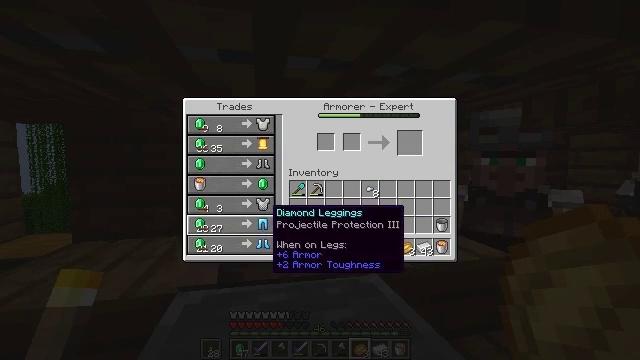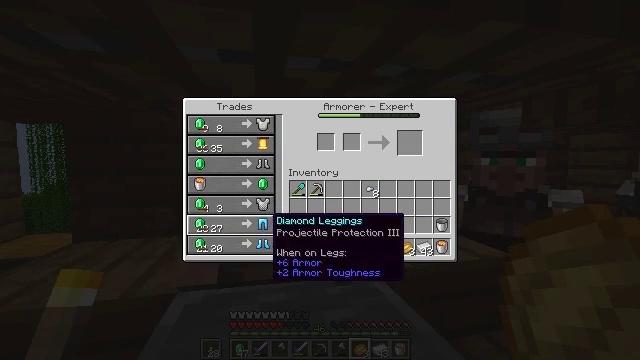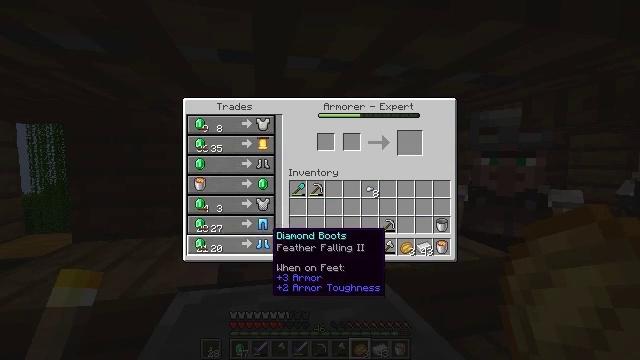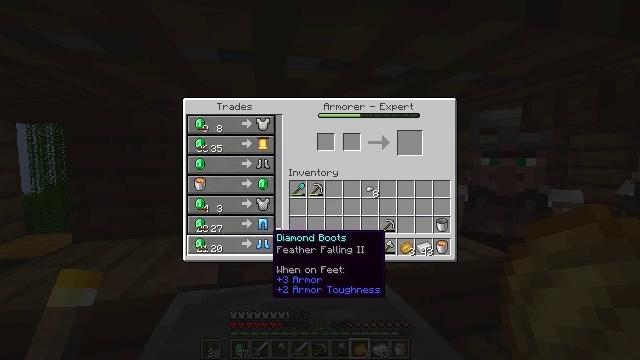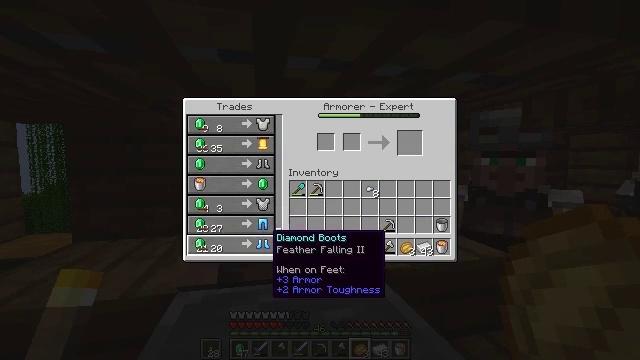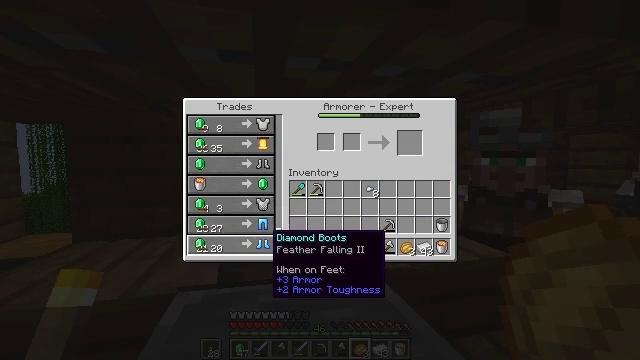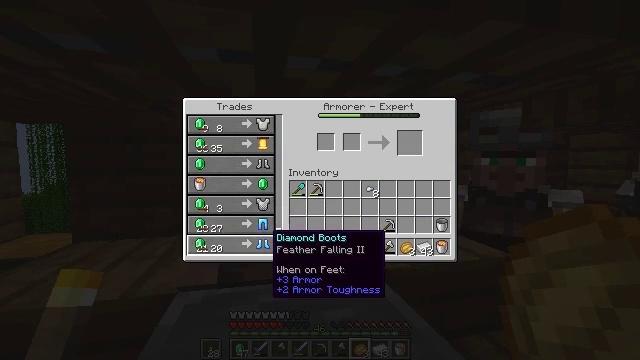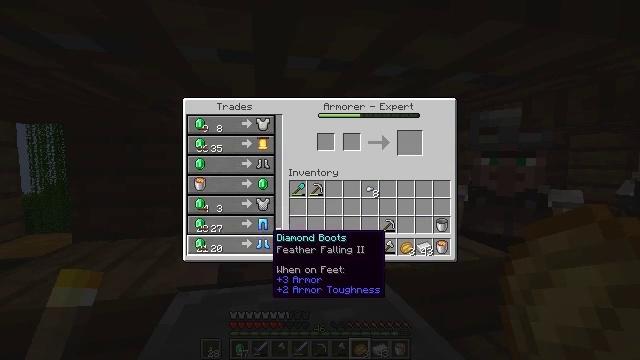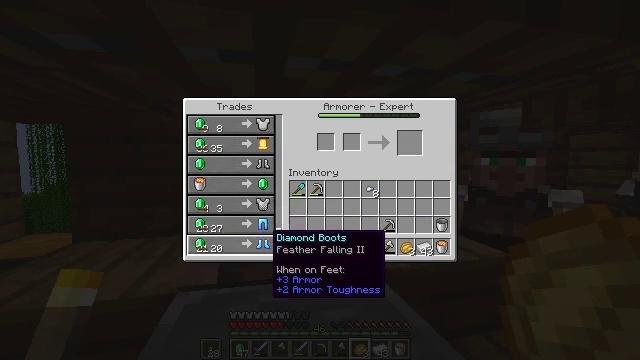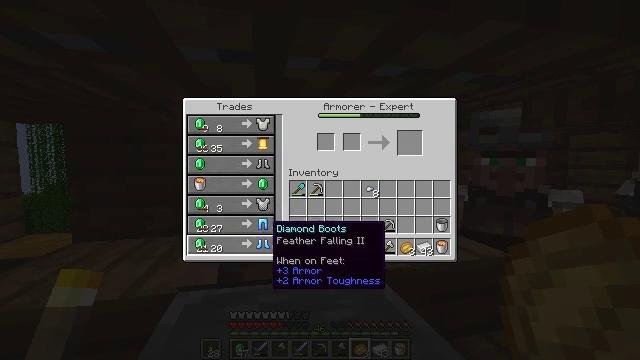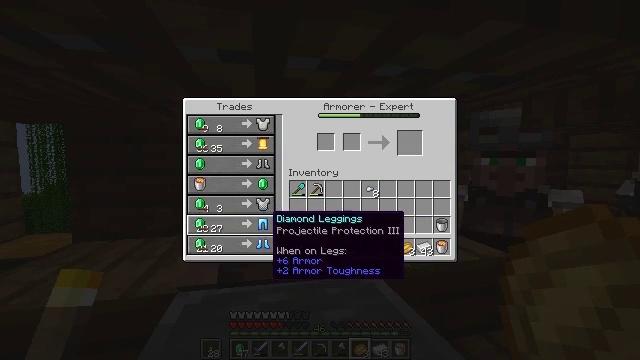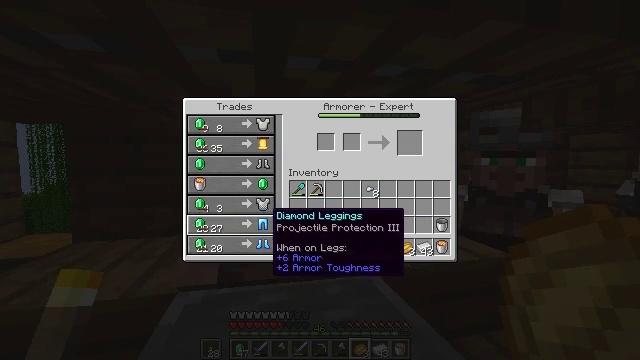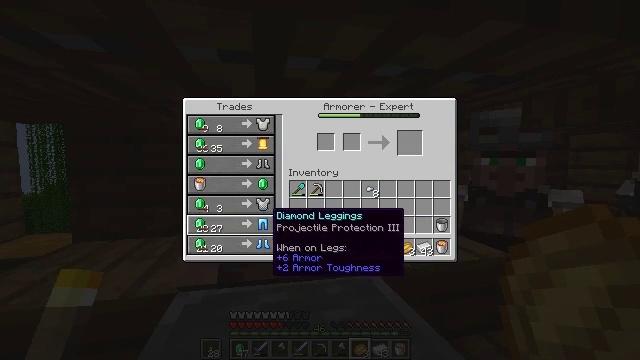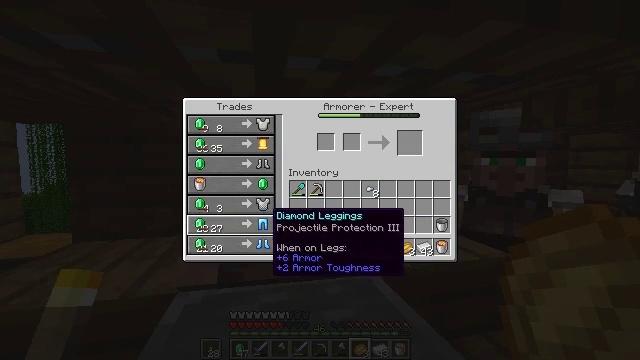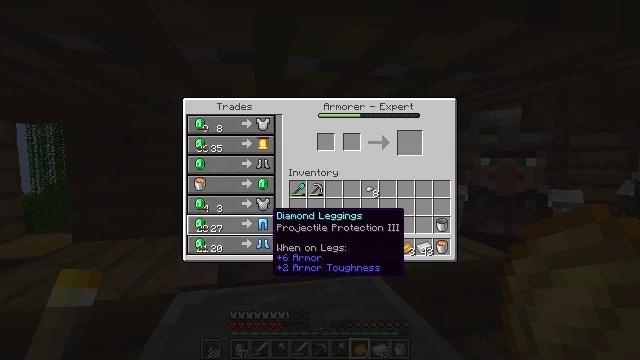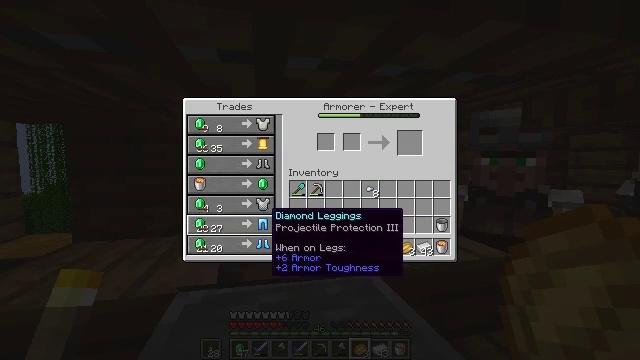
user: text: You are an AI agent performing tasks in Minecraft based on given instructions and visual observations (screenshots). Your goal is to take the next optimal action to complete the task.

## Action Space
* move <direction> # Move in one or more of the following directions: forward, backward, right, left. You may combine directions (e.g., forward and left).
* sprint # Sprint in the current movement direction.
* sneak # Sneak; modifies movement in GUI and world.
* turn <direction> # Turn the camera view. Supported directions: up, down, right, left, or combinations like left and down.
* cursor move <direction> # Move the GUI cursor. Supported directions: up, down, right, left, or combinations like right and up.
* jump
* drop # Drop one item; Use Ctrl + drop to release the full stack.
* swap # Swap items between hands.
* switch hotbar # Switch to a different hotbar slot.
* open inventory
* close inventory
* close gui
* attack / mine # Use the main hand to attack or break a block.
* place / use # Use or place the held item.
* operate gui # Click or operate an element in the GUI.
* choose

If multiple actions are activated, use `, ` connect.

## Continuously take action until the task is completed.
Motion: motion action
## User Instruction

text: Open the crafting table to make a chainmail chestplate.
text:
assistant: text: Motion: cursor move down
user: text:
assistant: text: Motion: cursor move down
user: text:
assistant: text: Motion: no_op
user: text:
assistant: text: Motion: no_op
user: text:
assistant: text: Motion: no_op
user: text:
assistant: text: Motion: no_op
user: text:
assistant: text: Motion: no_op
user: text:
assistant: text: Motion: no_op
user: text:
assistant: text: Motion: cursor move up
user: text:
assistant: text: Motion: cursor move up
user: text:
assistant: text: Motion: no_op
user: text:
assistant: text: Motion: no_op
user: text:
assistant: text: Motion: no_op
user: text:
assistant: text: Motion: no_op
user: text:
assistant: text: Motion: no_op
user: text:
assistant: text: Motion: cursor move down
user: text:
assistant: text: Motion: cursor move down
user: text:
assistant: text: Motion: no_op
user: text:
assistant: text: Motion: no_op
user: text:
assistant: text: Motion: no_op
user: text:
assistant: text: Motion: no_op
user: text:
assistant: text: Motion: no_op
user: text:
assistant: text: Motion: no_op
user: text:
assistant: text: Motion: cursor move up
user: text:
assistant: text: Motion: no_op
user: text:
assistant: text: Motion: no_op
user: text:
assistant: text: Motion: no_op
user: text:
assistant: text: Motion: no_op
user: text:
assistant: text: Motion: no_op
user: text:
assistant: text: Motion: no_op